Question: At first I have these entities: Persona, Paciente, Alergia, Cita and Consulta.
The problem comes when I try to delete a Persona. My DB looks like this:

I'm currently just working with Persona and Paciente. And those are their mapping and classes:
'''
<?xml version="1.0" encoding="utf-8"?>
<hibernate-mapping assembly="Odontologia General Admin" namespace="Odontologia_General_Admin.Persistence.Entidades" xmlns="urn:nhibernate-mapping-2.2">
<class name="Persona" table="persona" lazy="true" >
<id name="Cipersona" column="ciPersona" />
<bag name="Cliente" cascade="all-delete-orphan">
<key column="ciCliente"/>
<one-to-many class="Cliente" />
</bag>
<bag name="Paciente" cascade="all-delete-orphan">
<key column="ciPaciente"/>
<one-to-many class="Paciente" />
</bag>
</class>
</hibernate-mapping>
<?xml version="1.0" encoding="utf-8"?>
<hibernate-mapping assembly="Odontologia General Admin" namespace="Odontologia_General_Admin.Persistence.Entidades" xmlns="urn:nhibernate-mapping-2.2">
<class name="Paciente" table="paciente" lazy="true" >
<id name="Cipaciente" column="ciPaciente" />
<bag name="CitasPaciente" table="cita" lazy="true" inverse="true" cascade="all-delete-orphan">
<key column="ciPaciente" />
<one-to-many class="Cita"/>
</bag>
<bag name="ConsultasPaciente" table="consulta" lazy="true" inverse="true" cascade="all-delete-orphan">
<key column="ciPaciente" />
<one-to-many class="Consulta" />
</bag>
<bag name="AlergiasPaciente" table="alergia_paciente" lazy="true" cascade="all-delete-orphan" inverse="true" >
<key column="ciPaciente"></key>
<many-to-many column="idAlergia" class="Alergia" />
</bag>
</class>
</hibernate-mapping>
'''
And their entities:
'''
public class Persona : Entidad {
public Persona() { Paciente = new List<Paciente>();
Cliente = new List<Cliente>();
public virtual int Cipersona { get; set; }
[Browsable(false)]
public virtual IList<Cliente> Cliente { get; set; }
[Browsable(false)]
public virtual IList<Paciente> Paciente { get; set; }
}
public class Paciente : Entidad
{
public Paciente() { CitasPaciente = new List<Cita>();}
public virtual int Cipaciente { get; set; }
public virtual IList<Alergia> AlergiasPaciente { get; set; }
public virtual IList<Cita> CitasPaciente{ get; set; }
public virtual IList<Consulta> ConsultasPaciente { get; set; }
}
'''
The problem comes when I try to delete a Persona and the cascade somehow try to update a paciente and set it's ID to null
'''
UPDATE paciente SET ciPaciente = null WHERE ciPaciente = ?p0
'''
And SQL throws me exception because that column cannot be null.
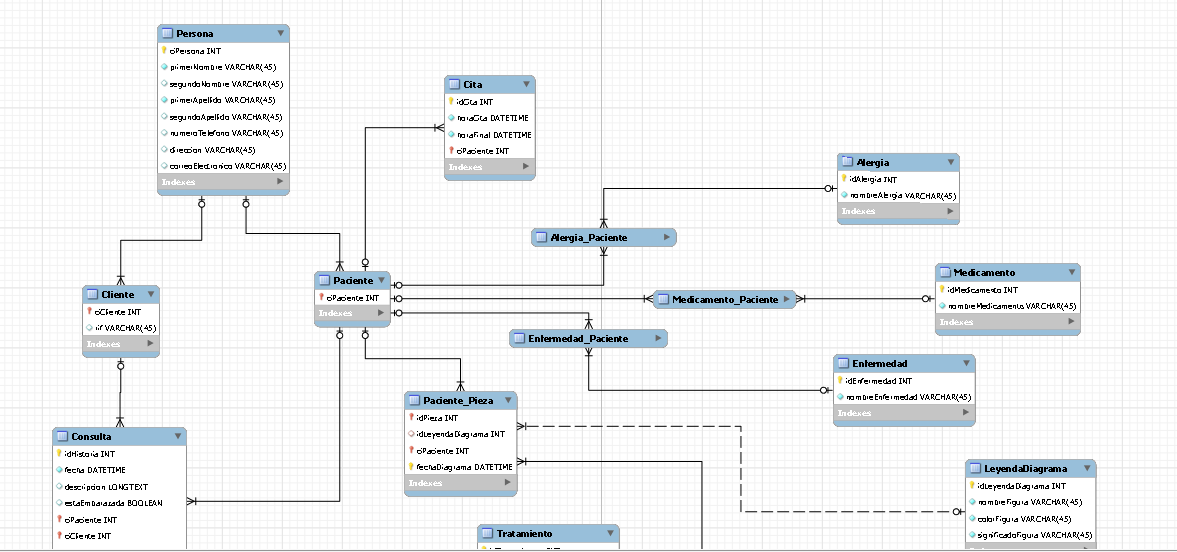
Answer: Add 'not-null="true"' and 'update="false"' to 'Paciente' collection mapping:
'''
<bag name="Paciente" cascade="all-delete-orphan">
<key column="ciPaciente" not-null="true" update="false"/>
<one-to-many class="Paciente" />
</bag>
'''
Also, probably you want to map the collection as inverse.